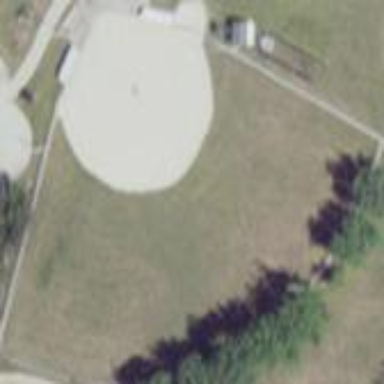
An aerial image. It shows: Baseball pitch for leisure land activities.